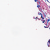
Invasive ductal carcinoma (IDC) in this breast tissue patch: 0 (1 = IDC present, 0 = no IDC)